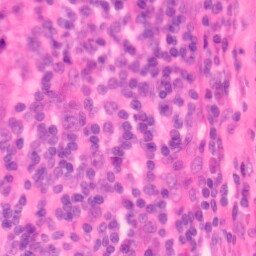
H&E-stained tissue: Colon